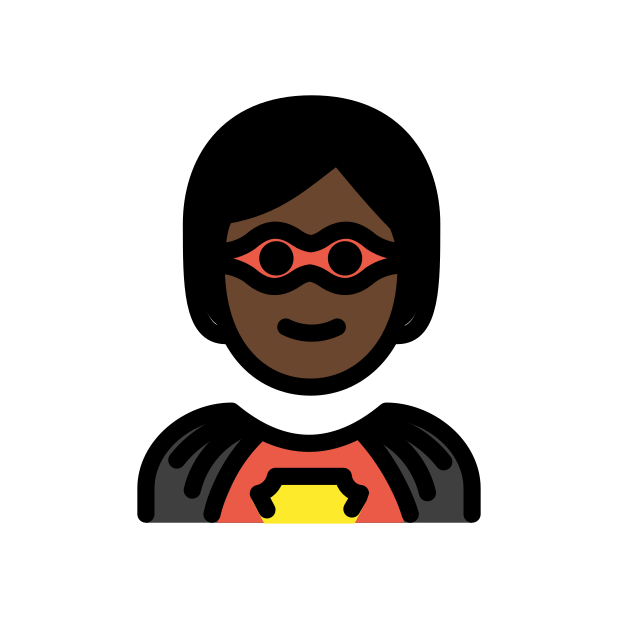
superhero: dark skin tone